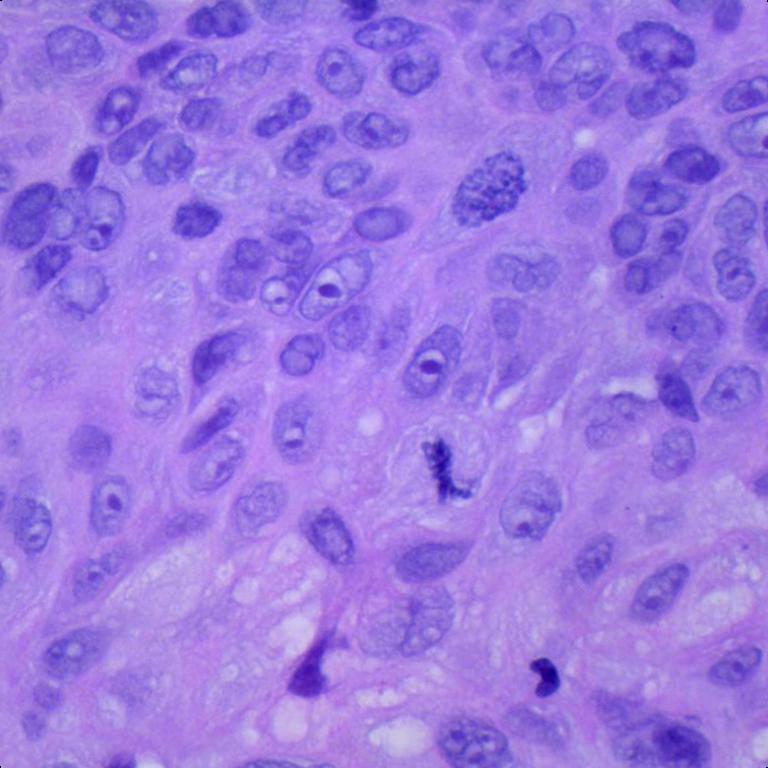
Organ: lung
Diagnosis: squamous carcinomas